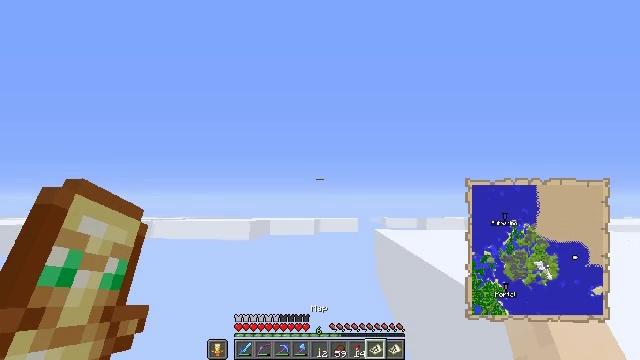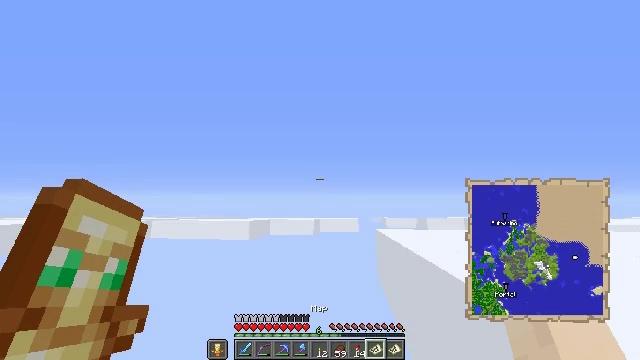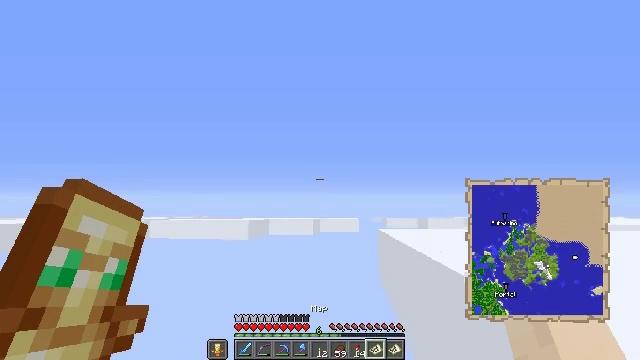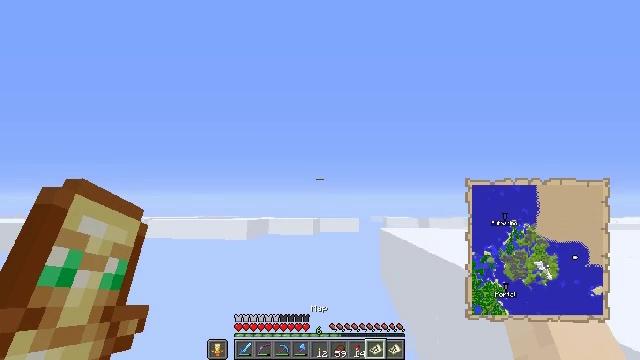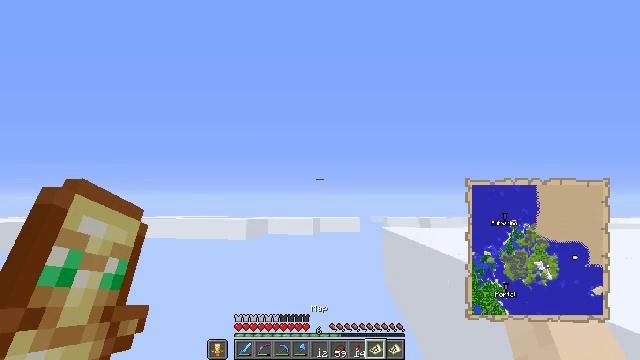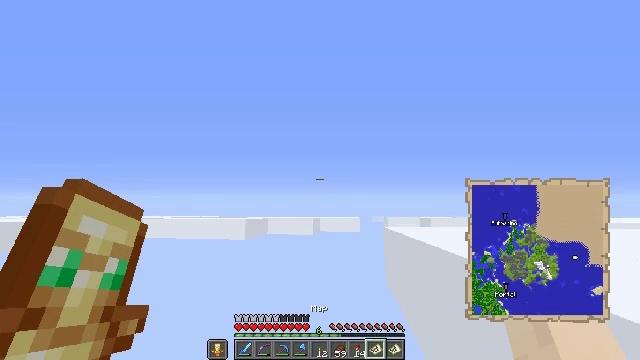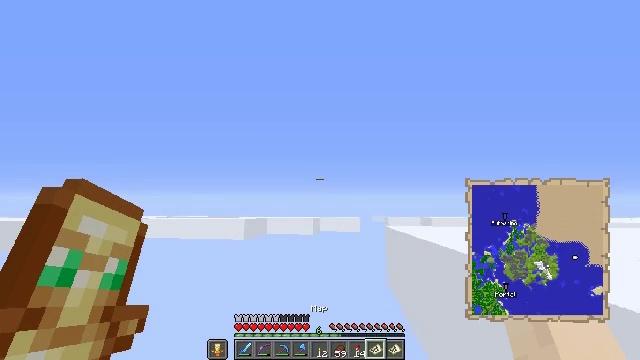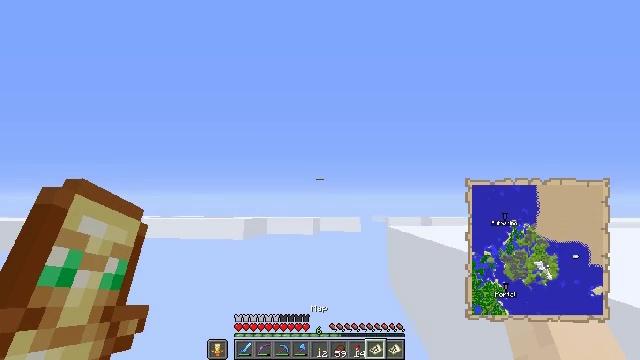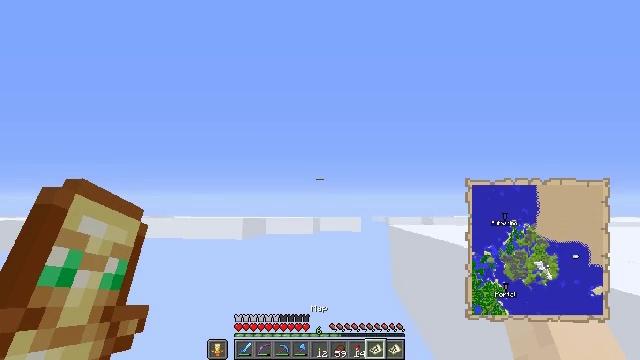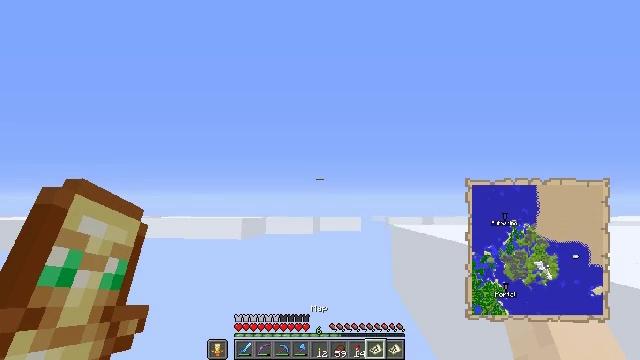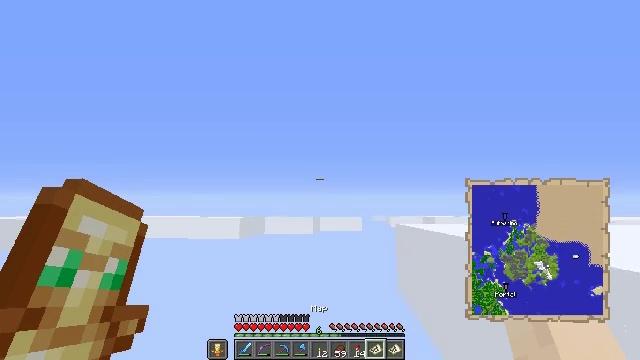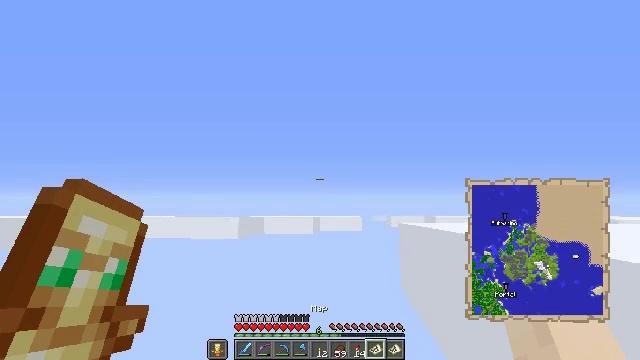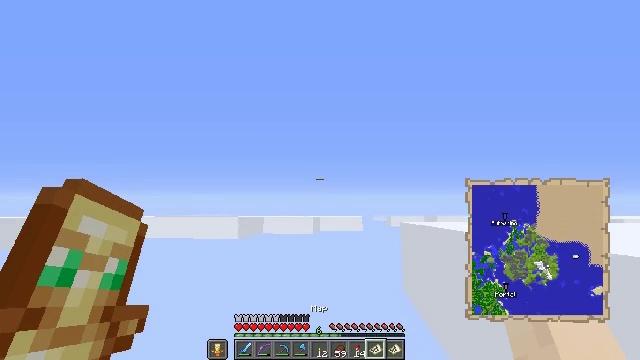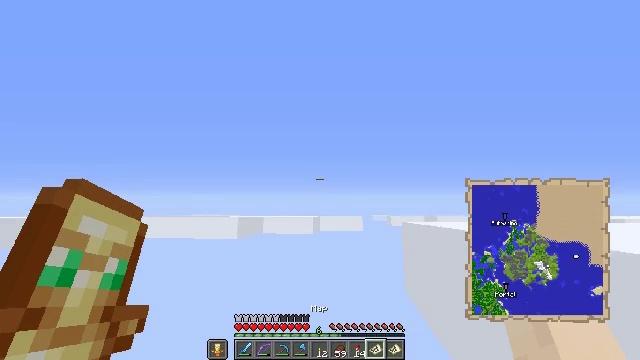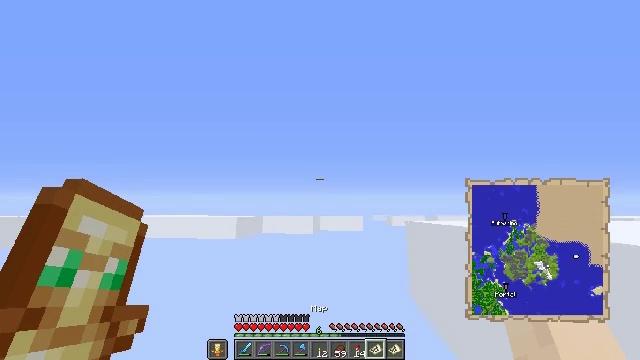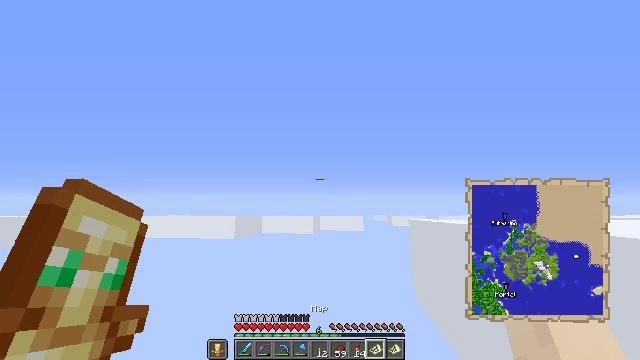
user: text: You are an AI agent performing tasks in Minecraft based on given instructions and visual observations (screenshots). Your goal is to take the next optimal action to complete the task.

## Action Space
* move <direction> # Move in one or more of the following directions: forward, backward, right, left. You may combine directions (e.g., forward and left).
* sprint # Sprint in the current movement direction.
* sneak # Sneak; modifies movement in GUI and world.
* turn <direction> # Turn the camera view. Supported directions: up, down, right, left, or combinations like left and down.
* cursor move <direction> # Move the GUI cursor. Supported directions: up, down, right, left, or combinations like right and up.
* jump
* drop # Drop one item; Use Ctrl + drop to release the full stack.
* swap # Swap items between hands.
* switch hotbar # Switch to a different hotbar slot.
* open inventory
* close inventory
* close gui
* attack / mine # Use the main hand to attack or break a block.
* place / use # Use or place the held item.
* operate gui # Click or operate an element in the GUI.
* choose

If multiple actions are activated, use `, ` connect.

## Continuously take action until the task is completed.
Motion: motion action
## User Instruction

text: Break the hay block to collect it.
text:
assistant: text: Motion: move forward
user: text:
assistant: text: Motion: move forward
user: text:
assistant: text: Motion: move forward
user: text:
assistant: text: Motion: move forward
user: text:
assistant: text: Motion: move forward
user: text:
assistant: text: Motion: move forward
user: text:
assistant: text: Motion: move forward
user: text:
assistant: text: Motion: move forward
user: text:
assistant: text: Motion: move forward
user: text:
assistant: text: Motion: move forward
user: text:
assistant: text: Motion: move forward
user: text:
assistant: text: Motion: move forward
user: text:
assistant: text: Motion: move forward
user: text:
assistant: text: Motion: move forward
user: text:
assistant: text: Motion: move forward
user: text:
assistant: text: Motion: move forward
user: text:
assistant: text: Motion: move forward
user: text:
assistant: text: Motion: move forward
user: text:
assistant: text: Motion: move forward
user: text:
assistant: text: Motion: move forward
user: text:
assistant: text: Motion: move forward
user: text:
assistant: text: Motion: move forward
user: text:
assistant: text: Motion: move forward
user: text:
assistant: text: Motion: move forward
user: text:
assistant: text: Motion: move forward
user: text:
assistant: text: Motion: move forward
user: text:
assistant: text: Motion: move forward
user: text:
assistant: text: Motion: move forward
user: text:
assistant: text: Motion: move forward
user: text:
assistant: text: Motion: move forward